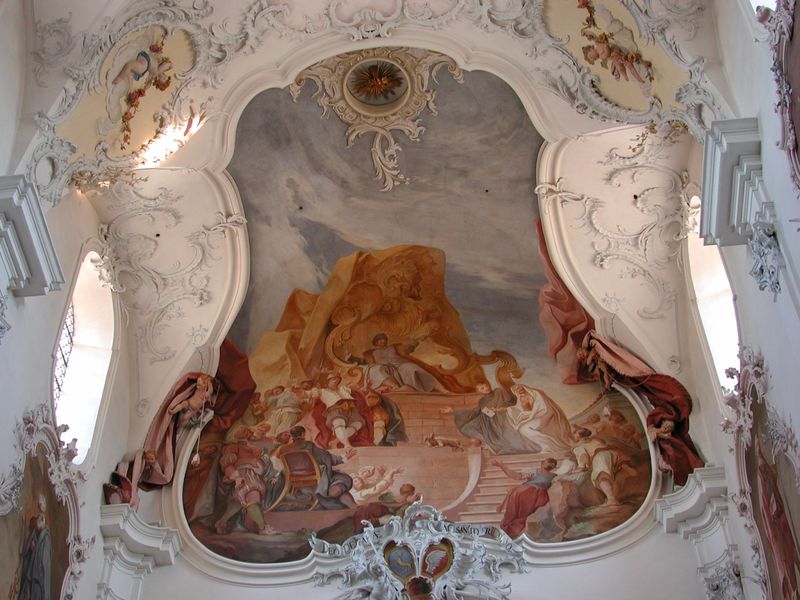
Titel: Deckenfresken im St. Fridolinsmünster in Bad Säckingen
Künstler: Franz Joseph Spiegler
Standort: Bad Säckingen, St. Fridolinsmünster (EU - D - BW)
Schlagwörter: gemälde, gott, himmel, weiß, wolken, menschen, bunt, fenster, kleider, licht, orange, stuhl, rot, malerei, ornament, wand, barock, rahmen, innenraum, vorhang, gitter, kirche, gold, decke, rokkoko, rokoko, rund, engel, putte, schwung, farben, figuren, treppe, könig, thron, kartusche, ornamente, stuck, stufen, gewölbe, dom, sims, rosette, fresken, heilige, deckengemälde, fresko, putten, putti, rosetten, rocaille, architketur, glorie, deckenfresko, wallfahrt, freskop